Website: crate-barrel
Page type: gifting
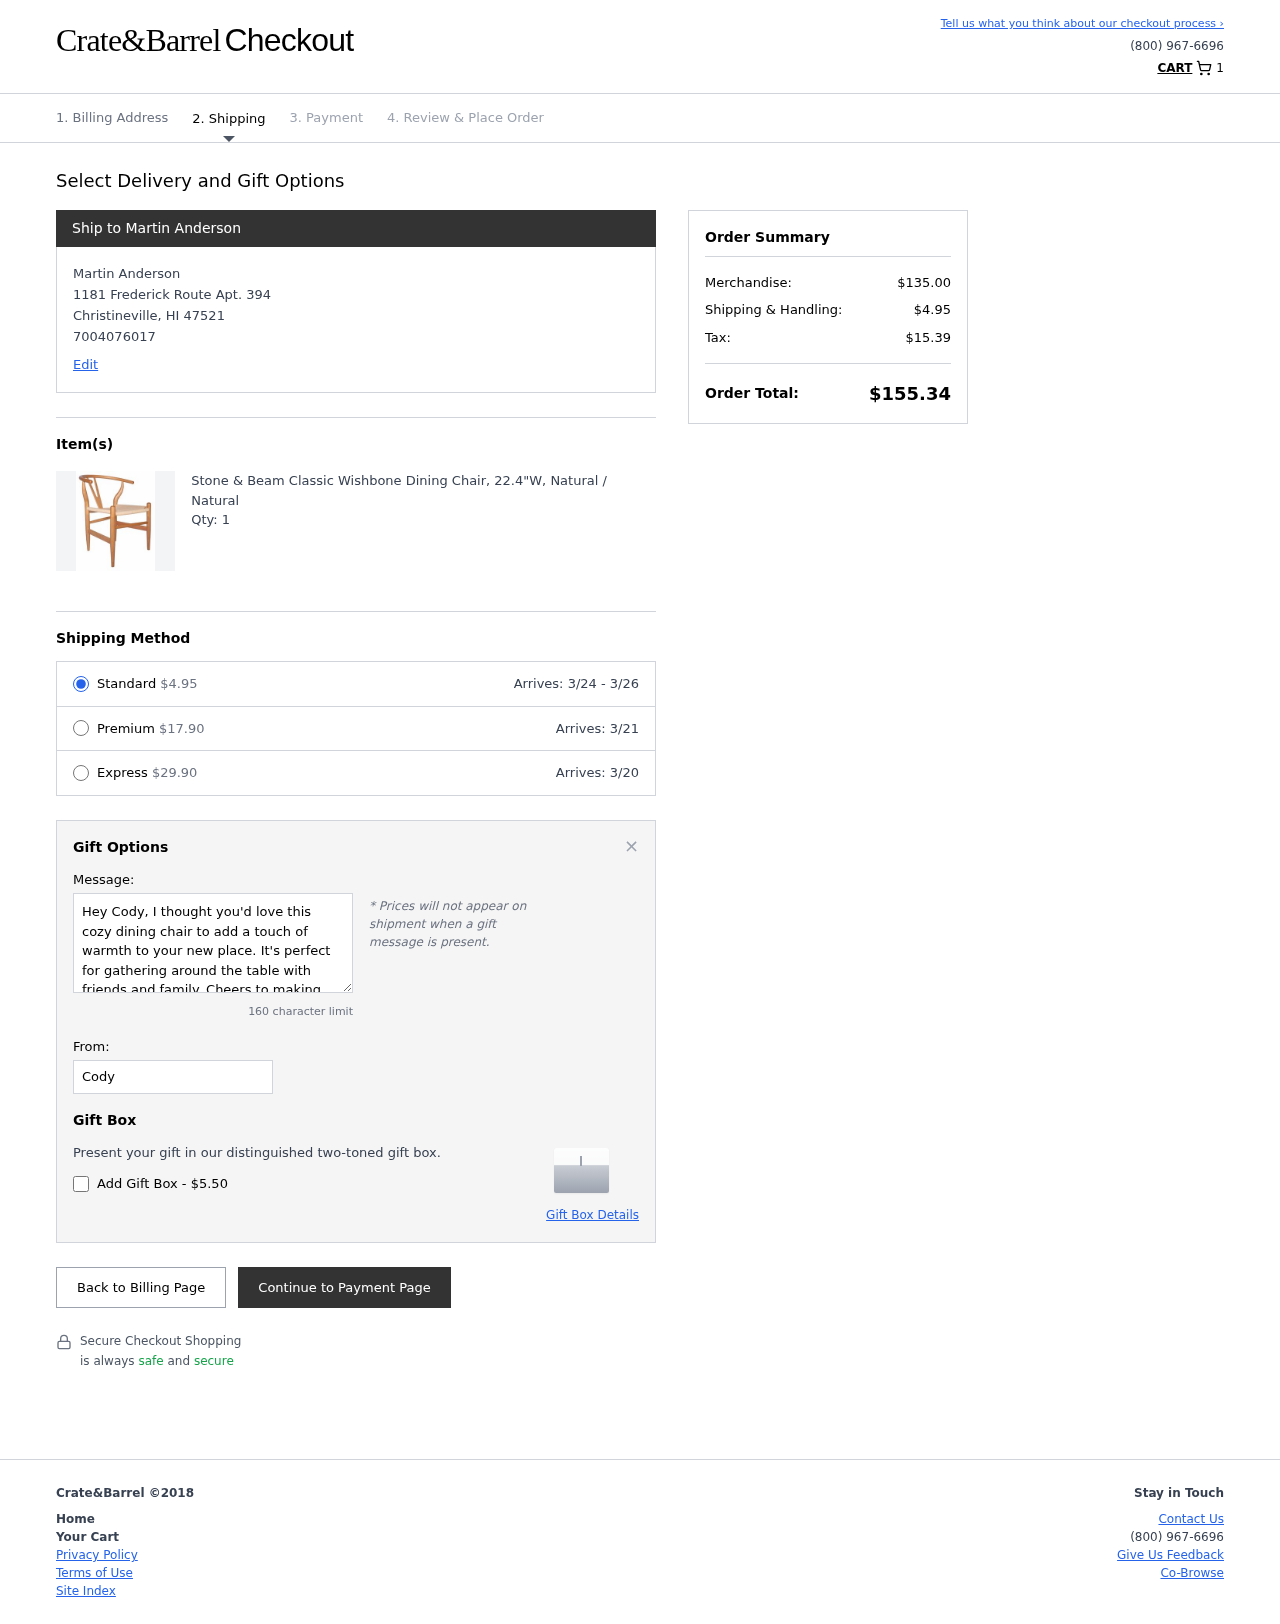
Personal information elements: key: PII_CITY
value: Christineville
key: PII_FULLNAME
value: Martin Anderson
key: PII_GIFT_FIRSTNAME
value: Cody
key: PII_GIFT_MESSAGE
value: Hey Cody, I thought you'd love this cozy dining chair to add a touch of warmth to your new place. It's perfect for gathering around the table with friends and family. Cheers to making new memories!
Martin
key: PII_PHONE
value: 7004076017
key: PII_POSTCODE
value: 47521
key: PII_STATE_ABBR
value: HI
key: PII_STREET
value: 1181 Frederick Route Apt. 394
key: PII_FULLNAME2
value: Martin Anderson
Product elements: key: PRODUCT1_NAME
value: Stone & Beam Classic Wishbone Dining Chair, 22.4"W, Natural / Natural
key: PRODUCT1_QUANTITY
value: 1
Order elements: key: ORDER_NUM_ITEMS
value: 1
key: ORDER_SHIPPING_COST
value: $4.95
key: ORDER_DELIVERY_DATE_RANGE
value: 3/24 - 3/26
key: ORDER_PREMIUM_SHIPPING
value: $17.90
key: ORDER_PREMIUM_DATE
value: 3/21
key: ORDER_EXPRESS_SHIPPING
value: $29.90
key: ORDER_EXPRESS_DATE
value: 3/20
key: ORDER_SUBTOTAL
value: $135.00
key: ORDER_TAX
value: $15.39
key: ORDER_TOTAL
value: $155.34